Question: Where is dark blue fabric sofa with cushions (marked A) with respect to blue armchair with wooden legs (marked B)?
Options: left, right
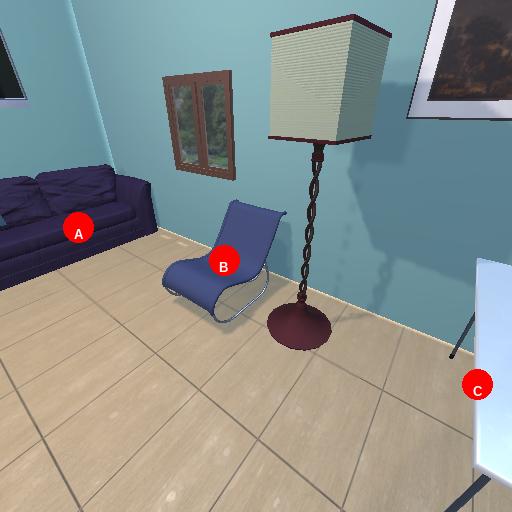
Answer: left